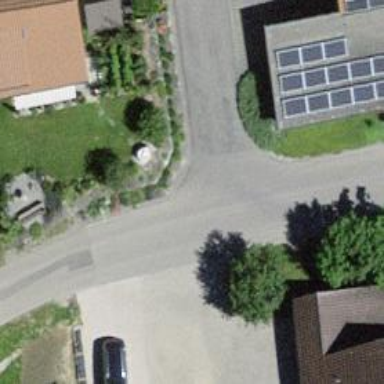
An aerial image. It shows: Asphalt road in living street.